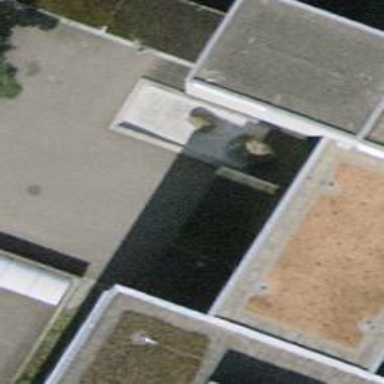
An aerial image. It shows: Beautiful fountain.